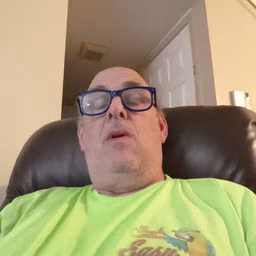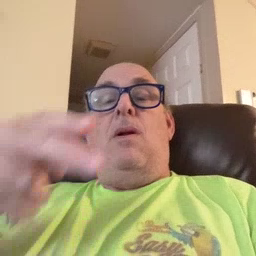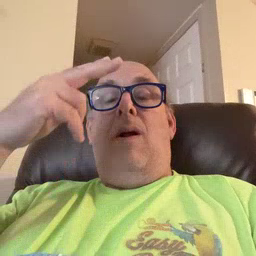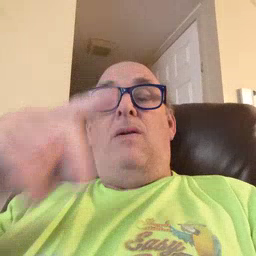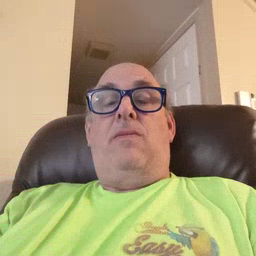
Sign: high